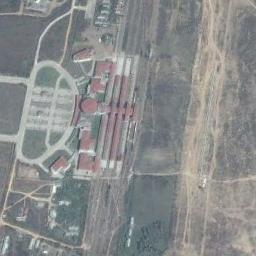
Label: railway_station